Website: lowes
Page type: billing-address
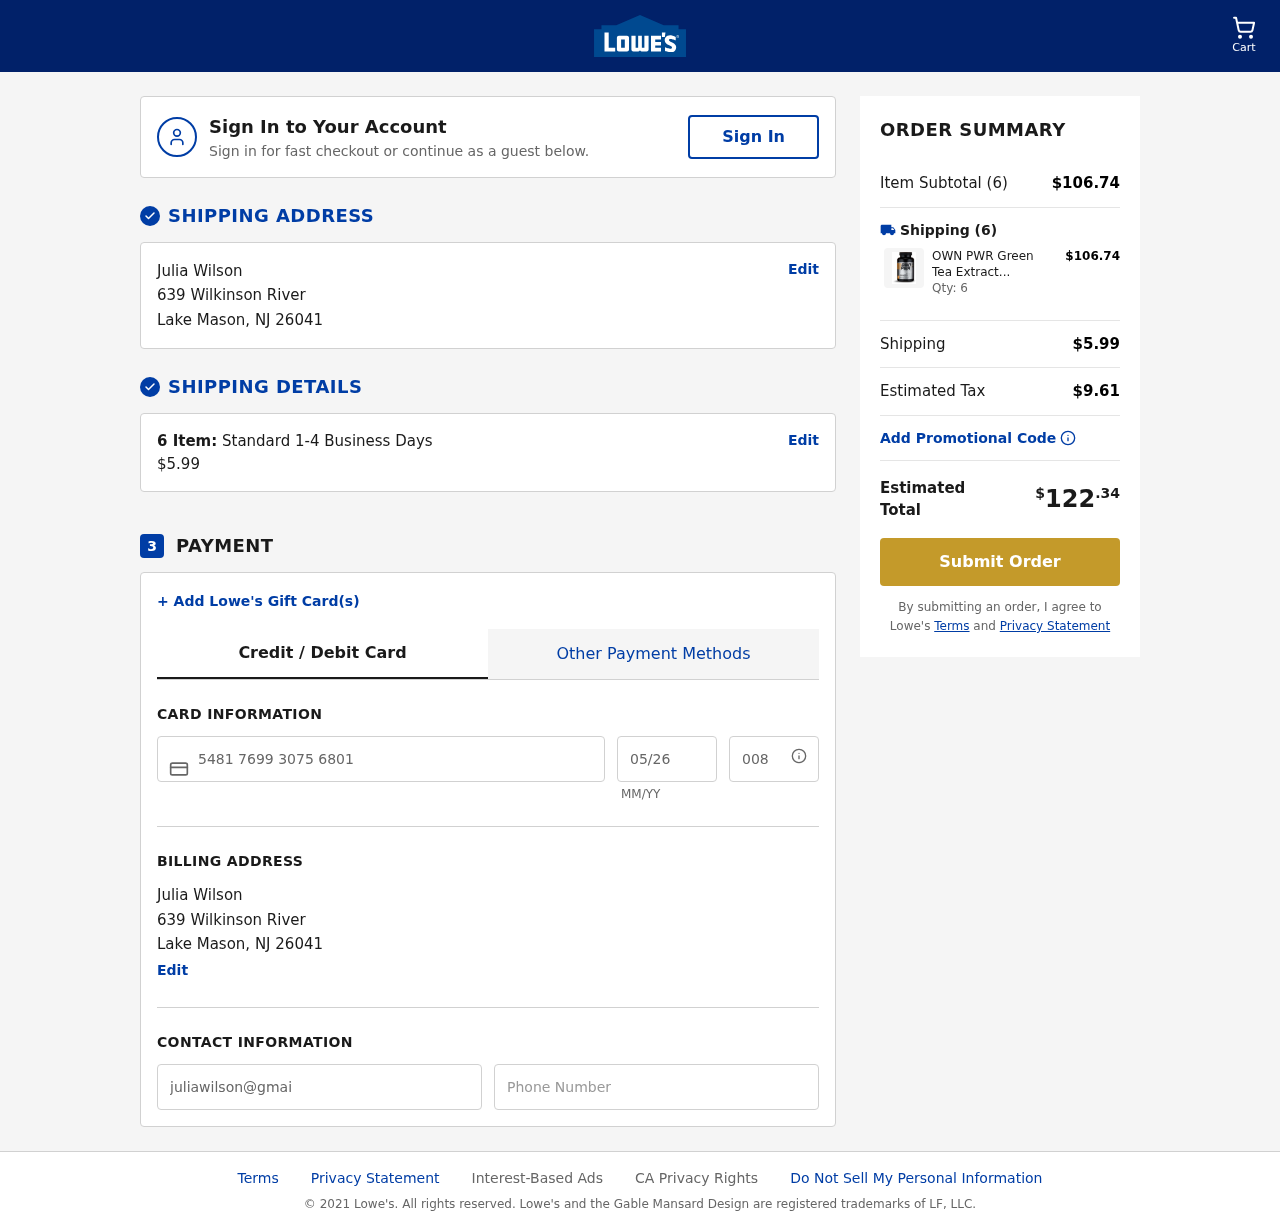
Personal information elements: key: PII_CARD_CVV
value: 008
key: PII_CARD_EXPIRY
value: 05/26
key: PII_CARD_NUMBER
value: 5481 7699 3075 6801
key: PII_CITY
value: Lake Mason
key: PII_EMAIL
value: juliawilson@gmail.com
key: PII_FULLNAME
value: Julia Wilson
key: PII_PHONE
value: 4755963200
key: PII_POSTCODE
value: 26041
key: PII_STATE_ABBR
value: NJ
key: PII_STREET
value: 639 Wilkinson River
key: PII_FULLNAME2
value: Julia Wilson
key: PII_CITY2
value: Lake Mason
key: PII_STATE_ABBR2
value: NJ
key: PII_POSTCODE_FULL
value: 26041
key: PII_POSTCODE_NUMERIC
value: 26041
Product elements: key: PRODUCT1_NAME
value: OWN PWR Green Tea Extract 500 MG with 250 MG EGCG, 120 Capsules, 4 Month Supply
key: PRODUCT1_PRICE
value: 17.79
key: PRODUCT1_QUANTITY
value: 6
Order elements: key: ORDER_NUM_ITEMS
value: Cart
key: ORDER_NUM_ITEMS
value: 6 Item:
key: ORDER_NUM_ITEMS
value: Item Subtotal (6)
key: ORDER_SHIPPING_COST
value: $5.99
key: ORDER_SUBTOTAL
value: $106.74
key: ORDER_TAX
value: $9.61
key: ORDER_TOTAL
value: $122.34